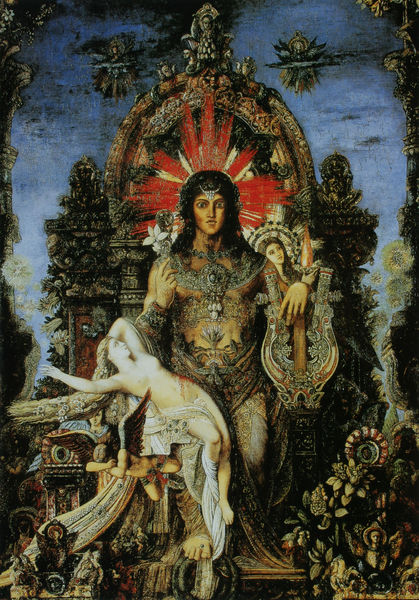
Titel: Jupiter und Semele
Künstler: Gustave Moreau
Standort: Paris
Institution: Musée Gustave Moreau
Schlagwörter: akt, blau, dunkel, flügel, gemälde, gott, himmel, kopf, körper, mann, nackt, weiß, wolken, grün, menschen, mädchen, ocker, blume, blumen, braun, brust, frau, hintergrund, profil, schmuck, schwarz, stuhl, säule, blick, blüte, rot, tuch, beige, haube, leute, ornament, symbolismus, architektur, arme, augen, blass, rahmen, tod, tot, bildnis, hände, porträt, figur, gewand, gold, haare, mantel, sitzend, paar, personen, pflanzen, diadem, locken, engel, beine, kette, figuren, blue, crown, feathers, hands, kaiser, king, könig, red, thron, throne, white, women, female, green, hair, lady, old, painting, seat, seated, sitting, symbolism, woman, symbolisme, ornamente, verzierung, muse, flowers, plant, halbnackt, liegend, entblösst, halskette, surreal, barfuss, mond, panzer, fuss, orient, stern, strahlen, gestirne, sterne, herrscher, allegorie, dämon, kranz, mythologie, göttin, lilie, statuette, rüstung, altar, schoss, schnörkel, harnisch, heiligenschein, nimbus, flower, wunden, götter, angel, angels, harp, man, naked, nude, nudity, sky, stone, tree, nymphe, hingabe, young, nackte frau, erscheinung, heiliger, nact, feet, prince, königin, opfer, light, garden, gottheit, jupiter, femme, harfe, lyra, heilig, putten, maria, decoration, gilt, ackt, indien, color, leier, bird, saint, sakral, necklace, wings, virgin, ornat, zepter, cherub, geist, fau, blu, royal, instrument, mantle, jesus, foot, eklektisch, religion, kreuznimbus, fire, breasts, god, goddess, godess, strahlenkranz, erhellung, long, stare, verkündung, thronend, black hair, pillar, native american, sankt, indisch, spiritualität, flames, mary, idol, moreau, opfergaben, sceptre, indian, oriental, lord, temple, blujme, buddha, erscheinun, geschmeide, gustave moreau, jand, oaar, tmpel, scary, symbolist, star, mural, royalty, vines, india, halo, fruits, holy, queen, brwon, byzantine, power, maria thron, jesus an der seite, roter heiligenschein, pillars, jewels, goddes, jewellery, aztec, regal, cherubim, armur, swoon, fierce, trone, lotus, verlündung, jelery, radiation, trhone